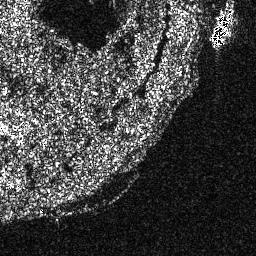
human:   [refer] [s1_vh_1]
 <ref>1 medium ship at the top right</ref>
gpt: <box>[[81, 1, 91, 17, 0]]</box>